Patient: sex F, age 46
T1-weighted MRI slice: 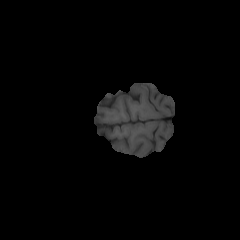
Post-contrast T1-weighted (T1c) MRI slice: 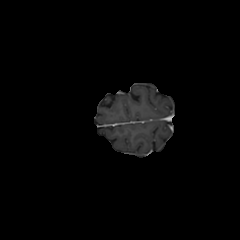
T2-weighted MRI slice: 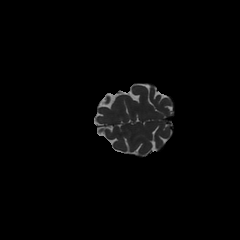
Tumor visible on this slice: no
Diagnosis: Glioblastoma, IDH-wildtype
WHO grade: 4